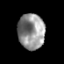
Tissue: prostate
Cell type: T cells
Senescence score: 0.324
Nuclear area (px): 923
Mean DAPI intensity: 146.757